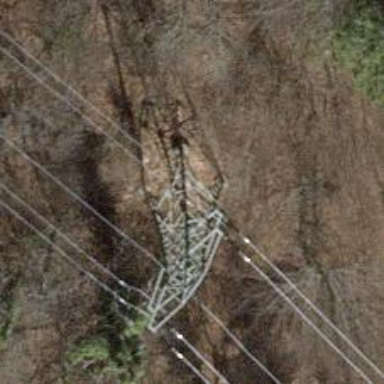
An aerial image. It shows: Power tower.